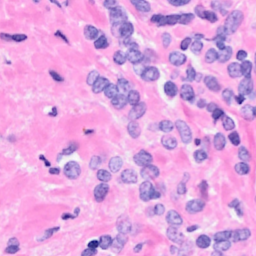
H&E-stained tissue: Breast